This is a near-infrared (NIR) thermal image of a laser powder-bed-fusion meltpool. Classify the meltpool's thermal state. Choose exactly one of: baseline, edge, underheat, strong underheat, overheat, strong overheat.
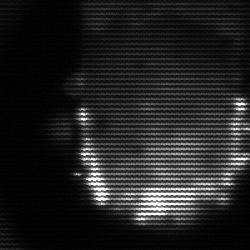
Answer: baseline